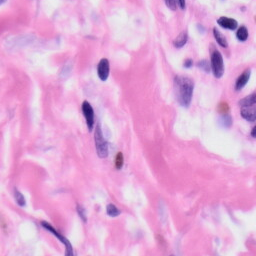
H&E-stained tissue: Skin